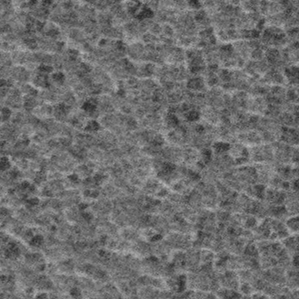
Label: frost